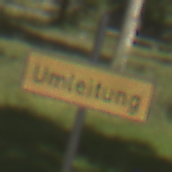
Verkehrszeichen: Umleitungsankuendigung
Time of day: Midday
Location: Outdoor (RoadRail)
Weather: Clear
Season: NotSpecified
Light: Natural